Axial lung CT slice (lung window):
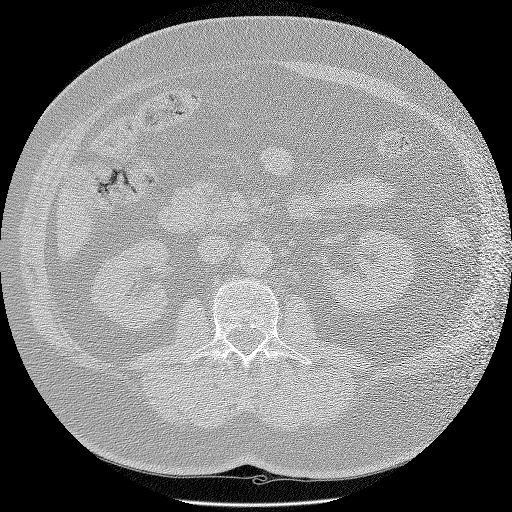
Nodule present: no